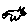
Label: cat